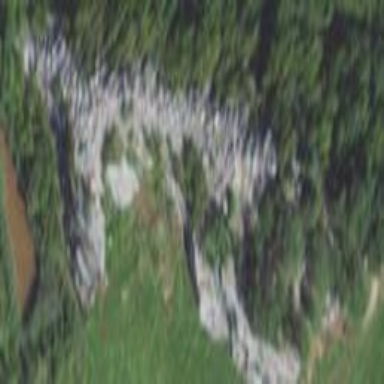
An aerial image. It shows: Landscape of bare rock.